Aerial crown-view tile of a tropical tree (Barro Colorado Island, Panama), acquired 20250915:
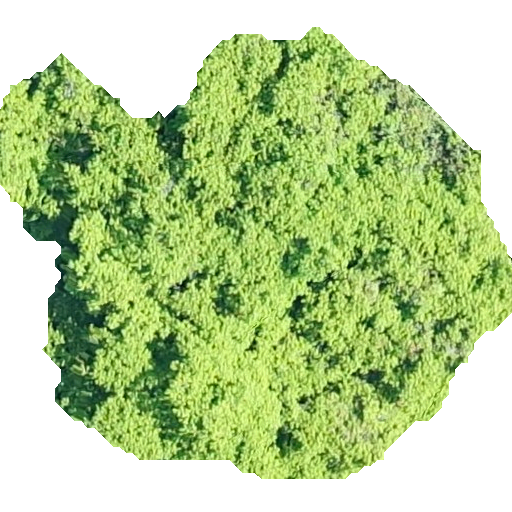
Species: Tachigali panamensis
GBIF accepted scientific name: Tachigali panamensis
Crown area: 240.288 m²